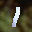
Label: 1